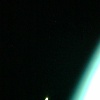
Label: space